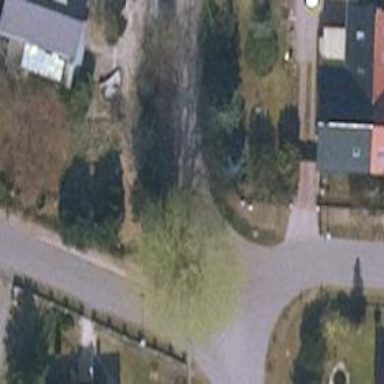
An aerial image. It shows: Residential road with gravel surface.